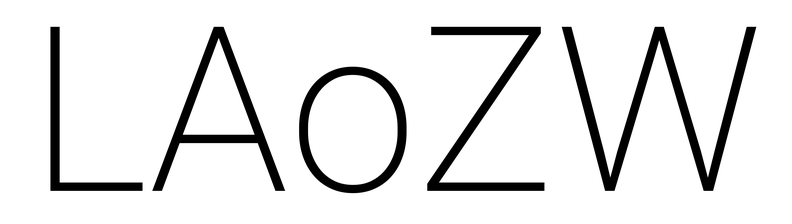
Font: Roboto_ExtraLight